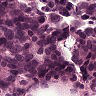
Metastatic tissue present: yes